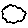
Label: cloud